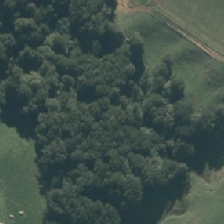
Land cover: indigenous_forest